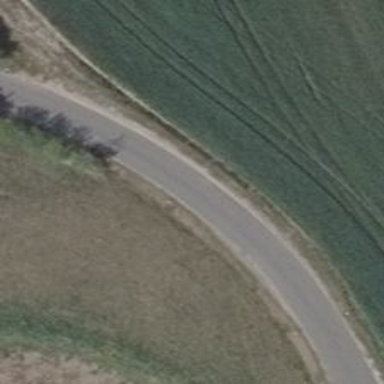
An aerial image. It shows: Unclassified road with asphalt surface.